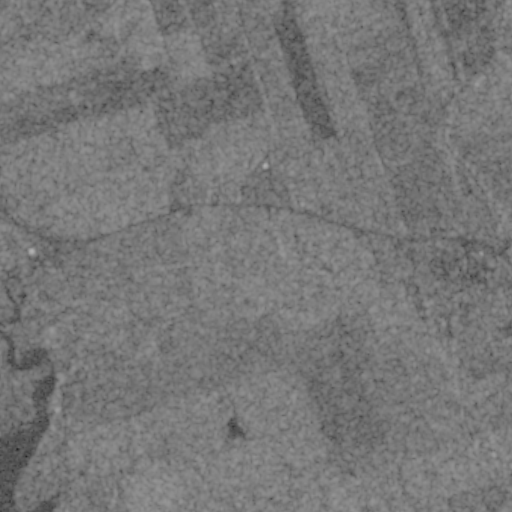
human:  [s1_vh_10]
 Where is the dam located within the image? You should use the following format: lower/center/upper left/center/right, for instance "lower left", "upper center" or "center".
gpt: The dam is located in the lower left of the image.
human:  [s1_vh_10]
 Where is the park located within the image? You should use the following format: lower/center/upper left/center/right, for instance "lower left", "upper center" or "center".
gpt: The park is located in the center left of the image.
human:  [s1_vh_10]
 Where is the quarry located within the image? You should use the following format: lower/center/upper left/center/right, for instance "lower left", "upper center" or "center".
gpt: The quarry is located in the lower right of the image.
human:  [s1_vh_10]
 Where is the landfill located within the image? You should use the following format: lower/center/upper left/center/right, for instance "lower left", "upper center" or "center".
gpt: There is no landfill in the image.

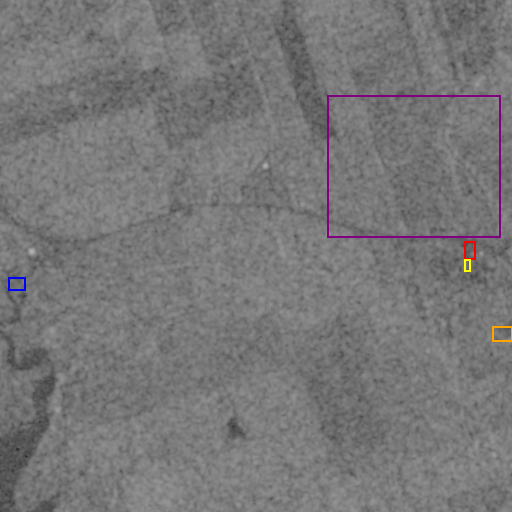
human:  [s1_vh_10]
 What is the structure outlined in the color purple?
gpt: The structure outlined in purple is a crop field.
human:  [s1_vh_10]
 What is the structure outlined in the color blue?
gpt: The structure outlined in blue is a park.
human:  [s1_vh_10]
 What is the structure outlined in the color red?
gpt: The structure outlined in red is a parking lot.
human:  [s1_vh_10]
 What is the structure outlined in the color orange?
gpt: The structure outlined in orange is a quarry.
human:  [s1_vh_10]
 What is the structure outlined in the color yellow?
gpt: The structure outlined in yellow is a building.
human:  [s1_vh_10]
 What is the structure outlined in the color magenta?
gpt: There is no magenta outline.